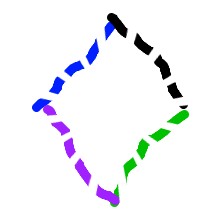
Shape: rhombus